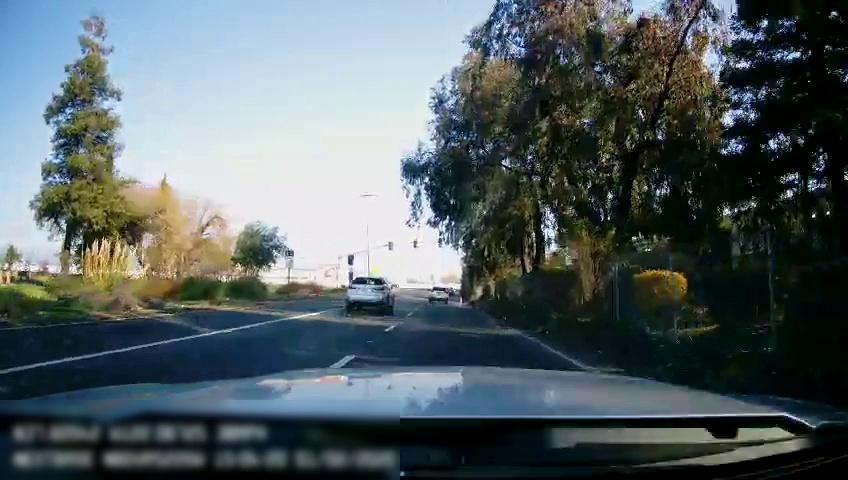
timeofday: Day
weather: Sunny
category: Drivable Space
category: Vehicles | SUV
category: Vehicles | SUV
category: Lanes | Current Lane
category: Lanes | Alternate Lane
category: Lanes | Current Lane
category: Lanes | Alternate Lane
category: Traffic | Signs
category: Traffic | Lights
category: Traffic | Lights